You are looking at the unprocessed time series of a bearing vibration snapshot. What is the most likely bearing condition (normal, inner_race, outer_race, ball)?
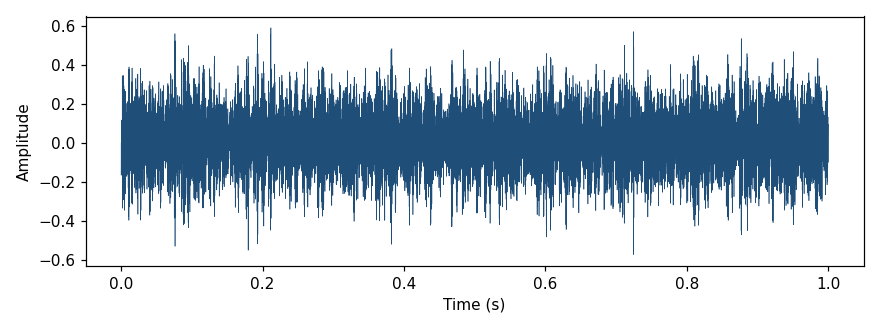
Answer: outer_race